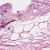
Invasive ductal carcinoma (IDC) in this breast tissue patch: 0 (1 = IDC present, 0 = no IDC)